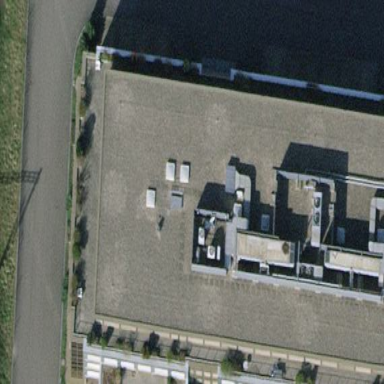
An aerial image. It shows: Office building.